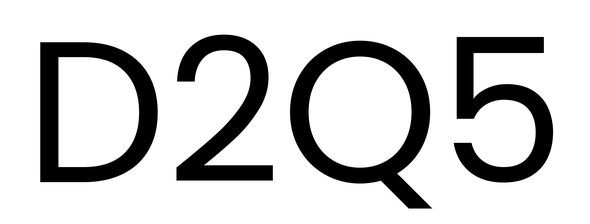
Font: Poppins-Regular